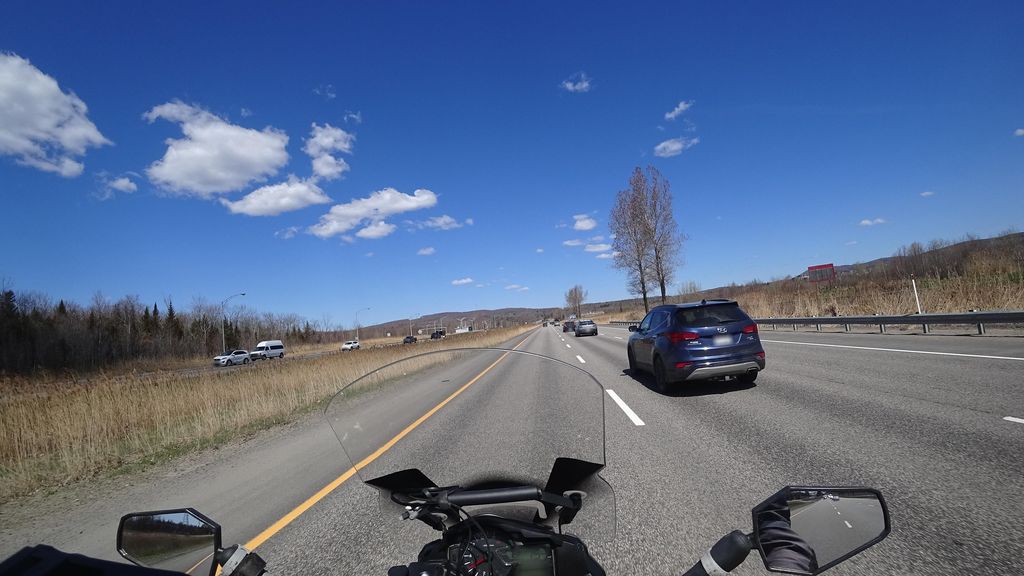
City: quebec_city